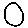
Label: circle